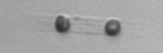
Label: Skeletonema